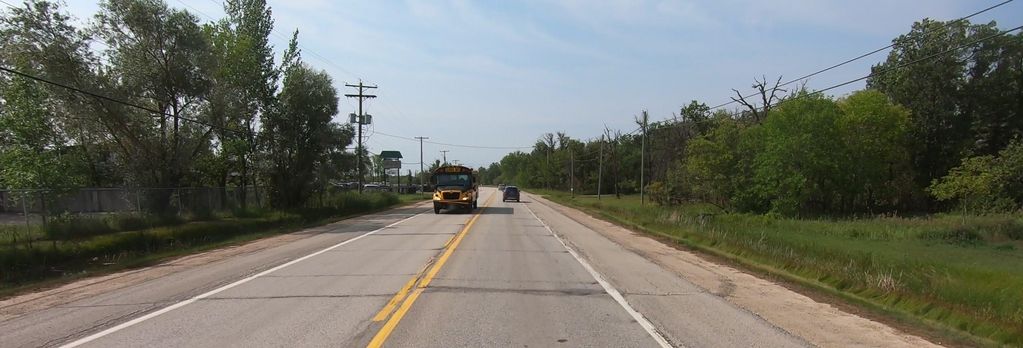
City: winnipeg